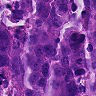
Metastatic tissue present: yes